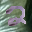
Label: 2